Chest X-ray. View position: PA
Patient age: 53
Patient sex: M
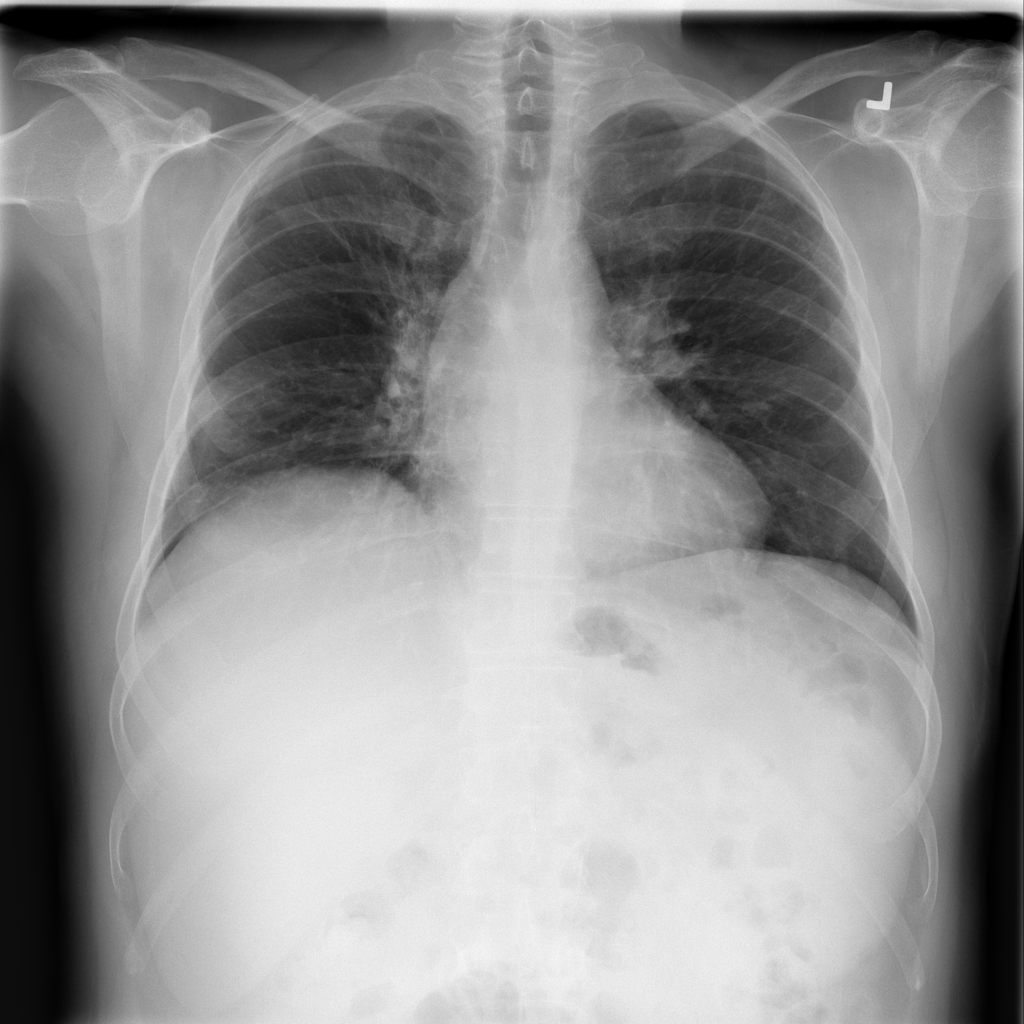
Finding: Pneumothorax